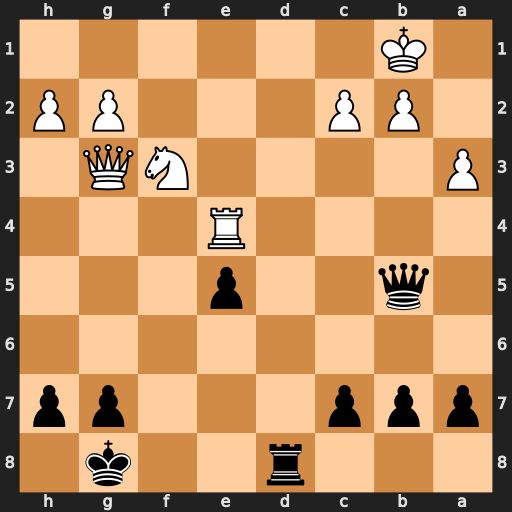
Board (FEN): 3r2k1/ppp3pp/8/1q2p3/4R3/P4NQ1/1PP3PP/1K6
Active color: b
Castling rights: -
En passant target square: -
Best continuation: Rd1+ Ka2 Qd5+ b3 Qxe4